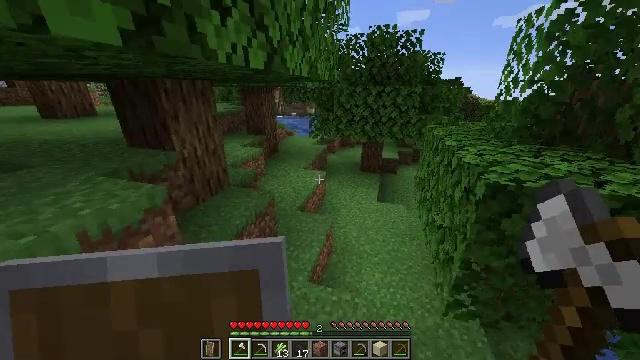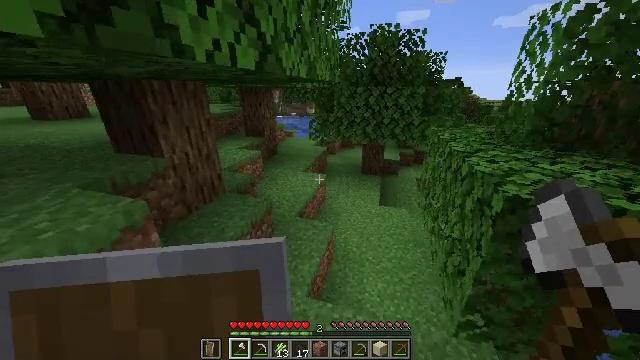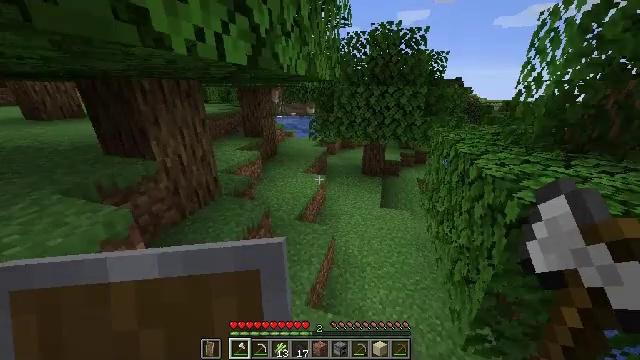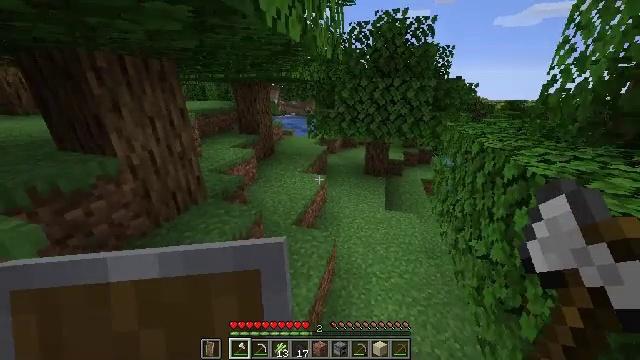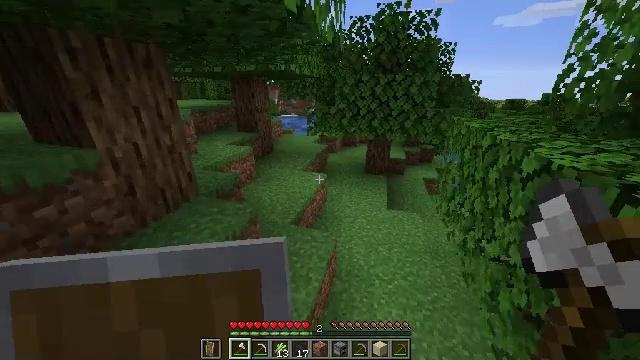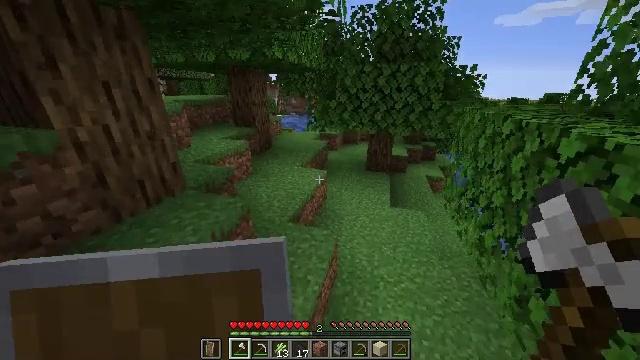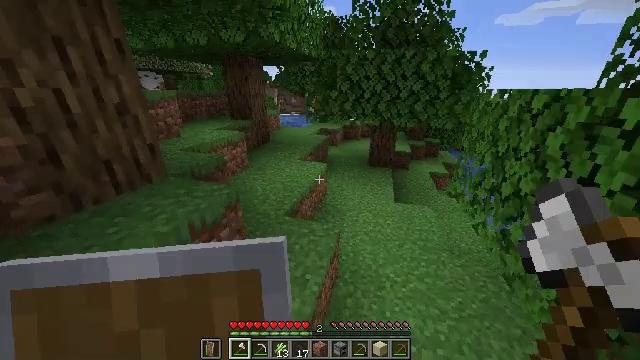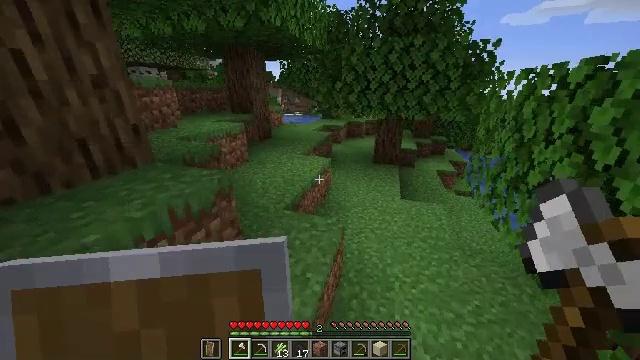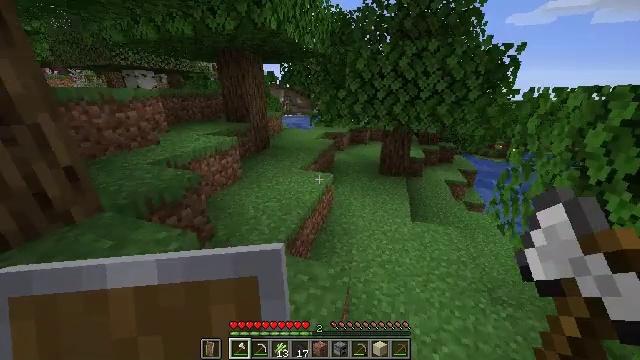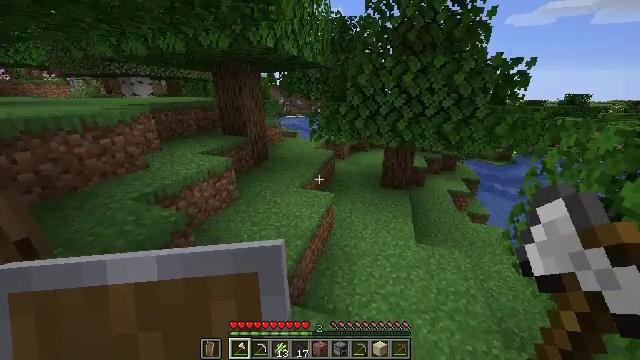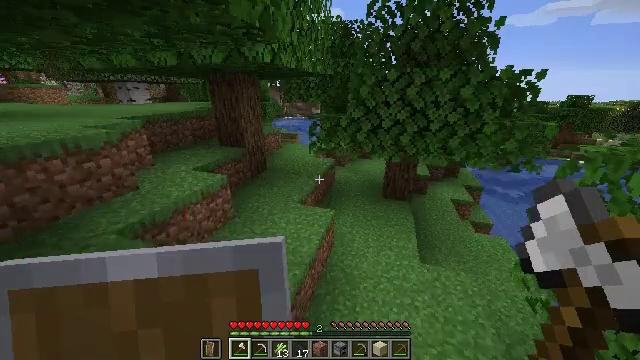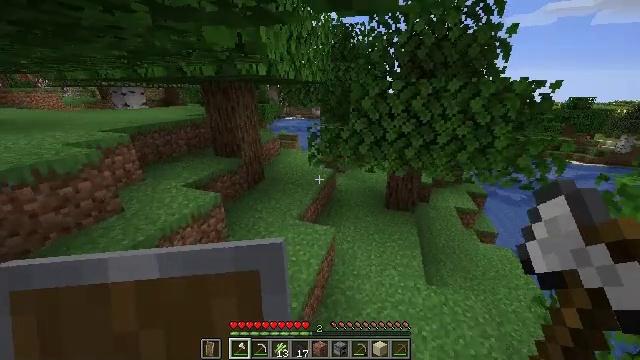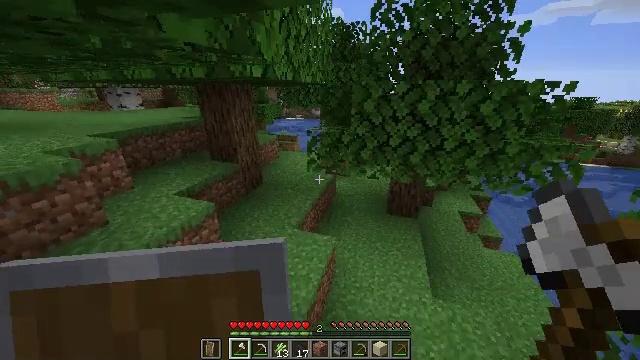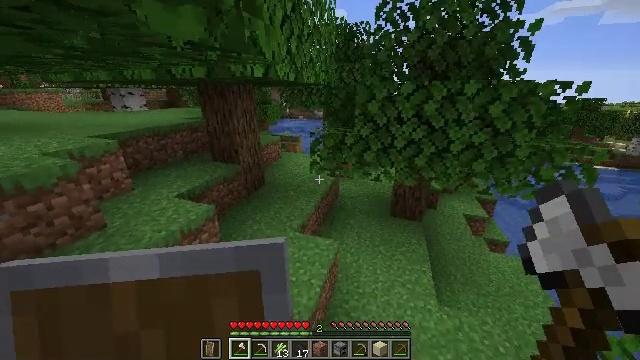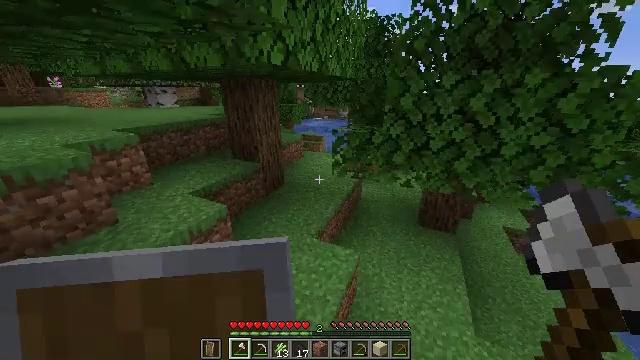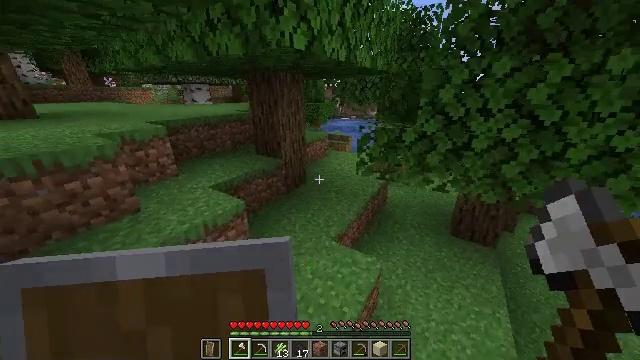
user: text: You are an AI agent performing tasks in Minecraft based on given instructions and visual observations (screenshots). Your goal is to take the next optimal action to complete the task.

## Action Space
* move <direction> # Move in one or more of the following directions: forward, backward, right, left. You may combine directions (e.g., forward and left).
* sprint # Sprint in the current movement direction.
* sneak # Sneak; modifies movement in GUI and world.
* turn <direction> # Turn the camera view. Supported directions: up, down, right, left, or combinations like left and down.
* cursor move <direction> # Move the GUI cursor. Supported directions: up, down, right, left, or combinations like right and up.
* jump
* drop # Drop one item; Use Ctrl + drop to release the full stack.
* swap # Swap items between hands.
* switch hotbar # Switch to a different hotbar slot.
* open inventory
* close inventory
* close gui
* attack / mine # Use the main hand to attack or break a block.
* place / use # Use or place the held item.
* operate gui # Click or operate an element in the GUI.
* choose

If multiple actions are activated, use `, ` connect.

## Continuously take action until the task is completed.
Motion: motion action
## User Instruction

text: Pick up the poppy from the field.
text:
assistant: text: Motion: move forward, sprint, jump
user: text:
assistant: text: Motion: move forward, sprint, jump
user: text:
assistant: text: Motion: move forward, sprint, jump
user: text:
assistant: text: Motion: move forward, sprint, jump
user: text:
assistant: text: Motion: move forward, sprint, jump
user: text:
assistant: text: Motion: move forward, sprint, jump
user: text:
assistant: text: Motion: move forward, sprint, jump
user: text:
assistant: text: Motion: move forward, sprint, jump
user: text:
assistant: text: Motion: move forward, sprint, jump
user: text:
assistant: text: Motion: move forward, sprint, jump
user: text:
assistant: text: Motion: move forward, sprint, jump
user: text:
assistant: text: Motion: move forward, sprint, jump
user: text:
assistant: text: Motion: move forward, sprint, jump
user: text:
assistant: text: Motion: move forward, sprint, turn left, jump
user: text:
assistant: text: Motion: move forward, sprint, turn left, jump
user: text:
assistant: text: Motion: move forward, sprint, jump
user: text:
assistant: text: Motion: move forward, sprint, jump
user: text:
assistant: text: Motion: move forward, sprint, jump
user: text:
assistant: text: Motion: move forward, sprint, jump
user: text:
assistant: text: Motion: move forward, sprint, turn left, jump
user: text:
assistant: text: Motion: move forward, sprint, turn left, jump
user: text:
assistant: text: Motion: move forward, sprint, jump
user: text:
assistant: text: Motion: move forward, sprint, jump
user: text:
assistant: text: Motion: move forward, sprint, jump
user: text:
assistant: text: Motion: move forward, sprint, jump
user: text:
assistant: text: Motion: move forward, sprint, jump
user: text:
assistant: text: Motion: move forward, sprint, turn right, jump
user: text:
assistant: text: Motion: move forward, sprint, turn right, jump
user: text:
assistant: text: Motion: move forward, sprint, turn right, jump
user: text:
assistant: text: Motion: move forward, sprint, jump